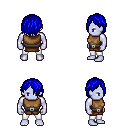
a pixel art fantasy rpg character, male body template, dark elf, purple skin, leather chest armor, white pants, blue bangs hairstyle, four views (front, back, left, right), 2x2 character sprite sheet, small pixel art, hard edges, no anti-aliasing